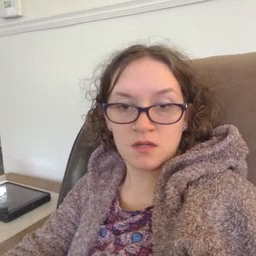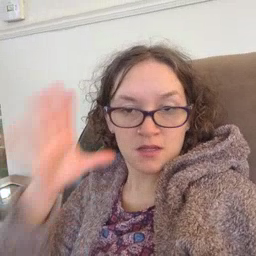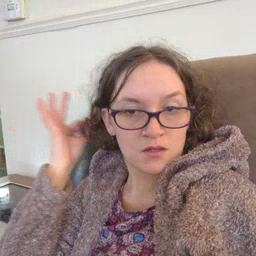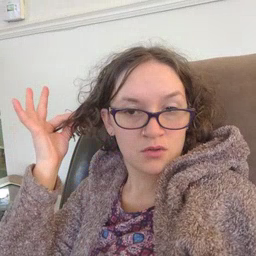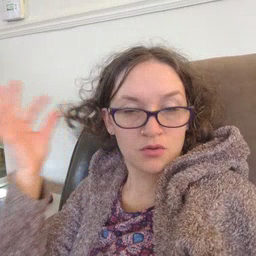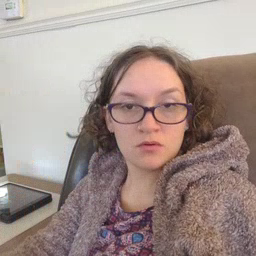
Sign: hair